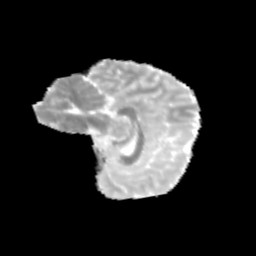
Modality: MD
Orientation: sagittal
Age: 12
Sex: female
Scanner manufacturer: siemens
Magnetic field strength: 3 T
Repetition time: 3.8 s
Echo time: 0.07 s